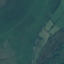
Label: Pasture